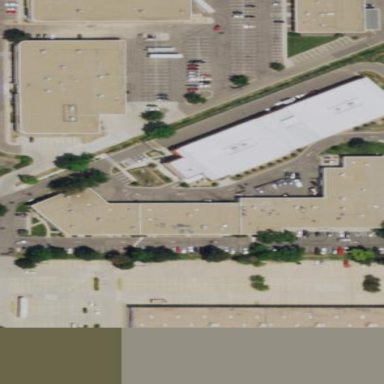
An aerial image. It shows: Retail area.